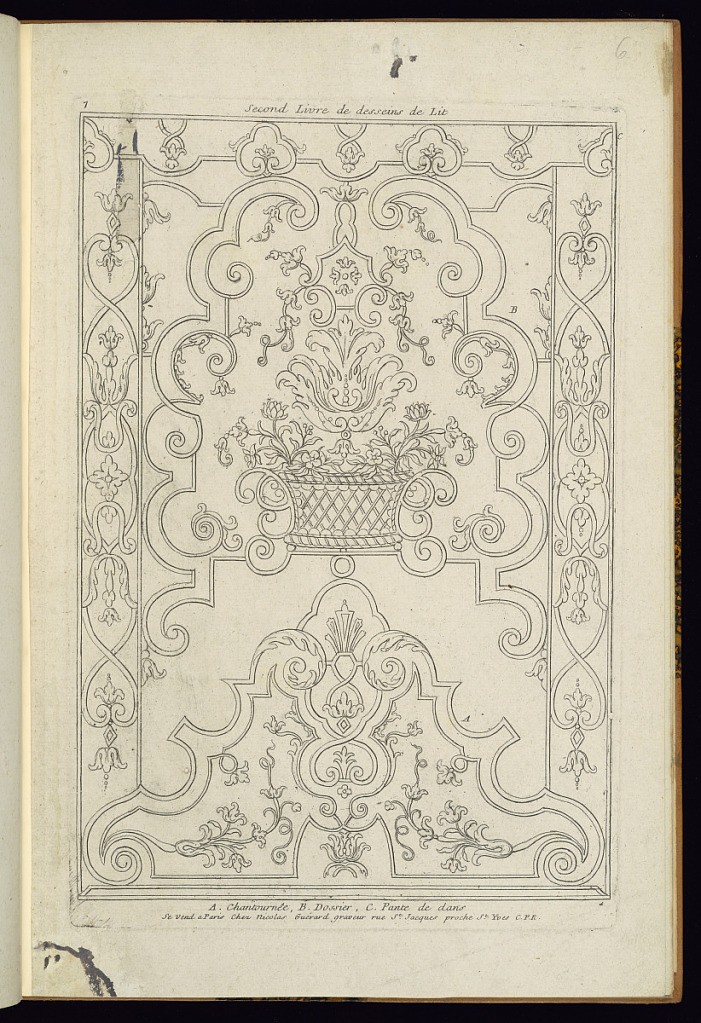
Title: Title Page
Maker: Nicolas Guérard, French, ca.1648 – 1719
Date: late 17th century
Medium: Etching on laid paper
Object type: Print
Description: Title page for a series of bed designs. Designs for an embroidered bed headboard, backpiece, and valance featuring strapwork, fleurons, rosettes, foliate scrolls, and a basket of flowers. The plate is numbered, titled, and signed